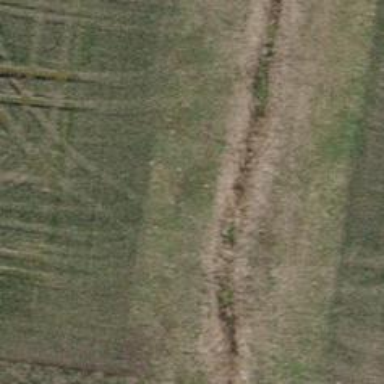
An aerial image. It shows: Ditch serving as waterway.